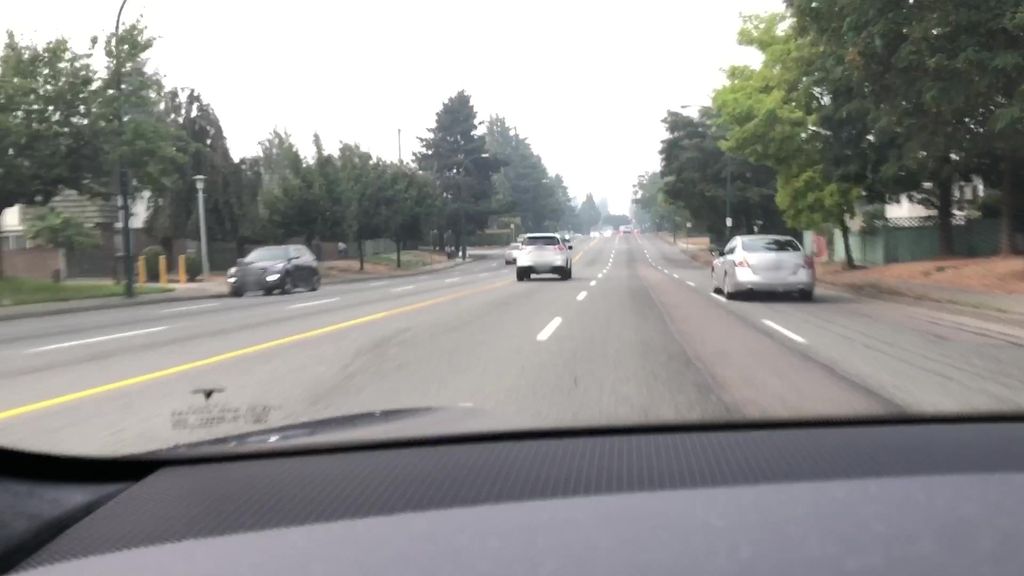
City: vancouver